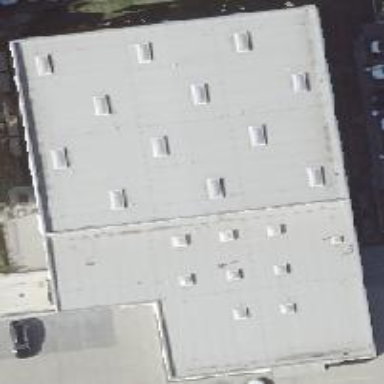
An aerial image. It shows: Flat-roofed commercial building.